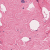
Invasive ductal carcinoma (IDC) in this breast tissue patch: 0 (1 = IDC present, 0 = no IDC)